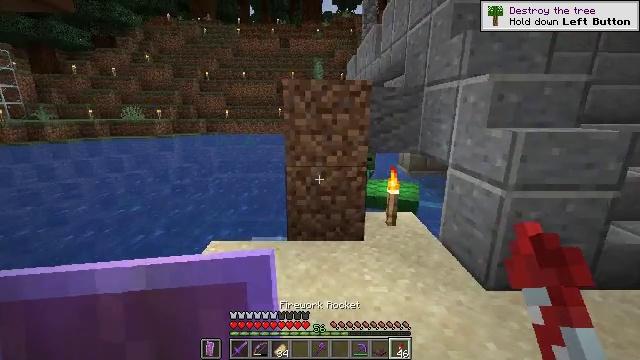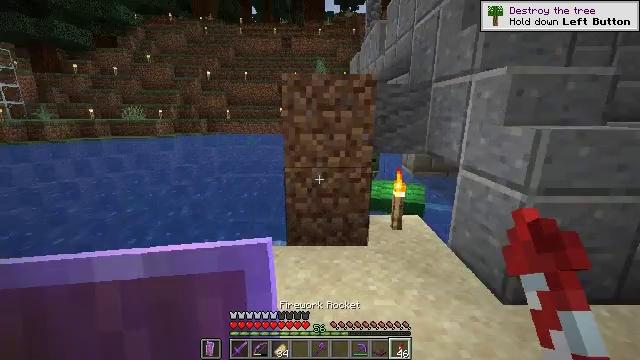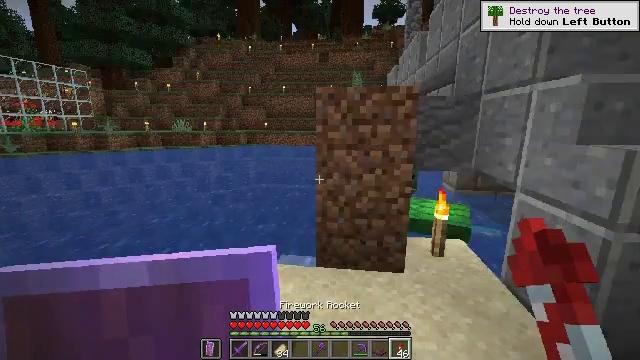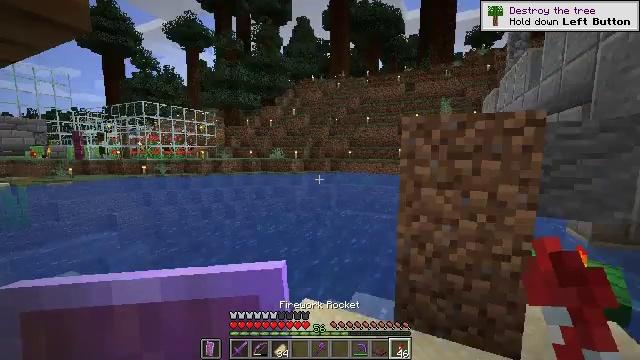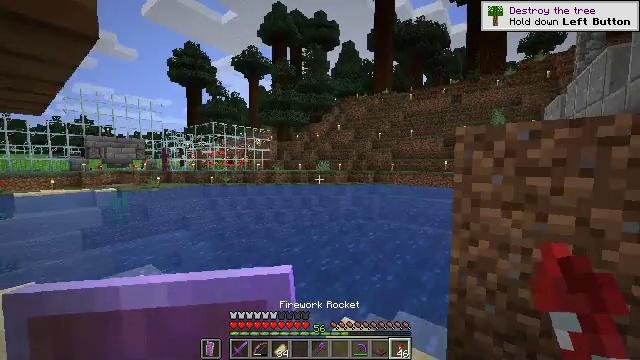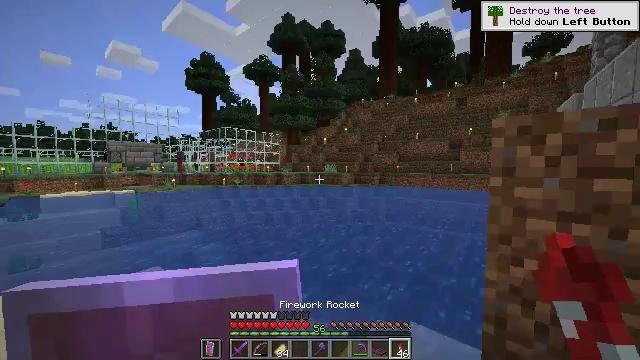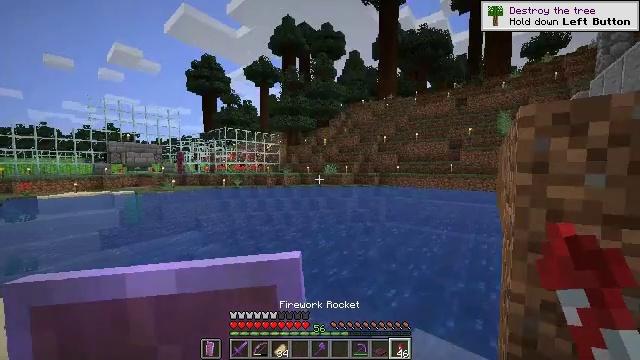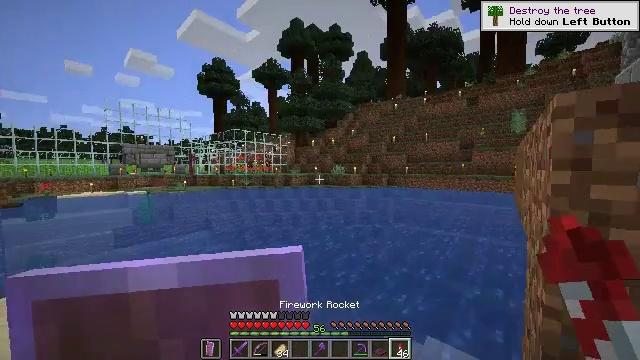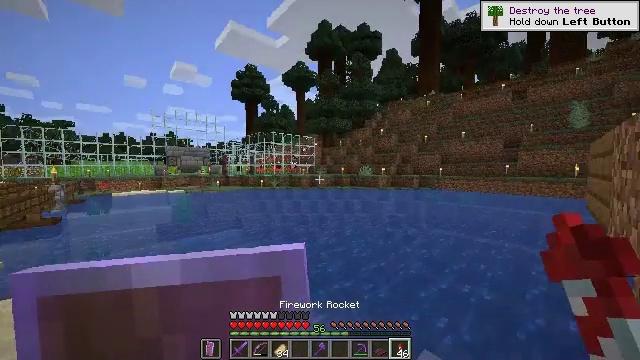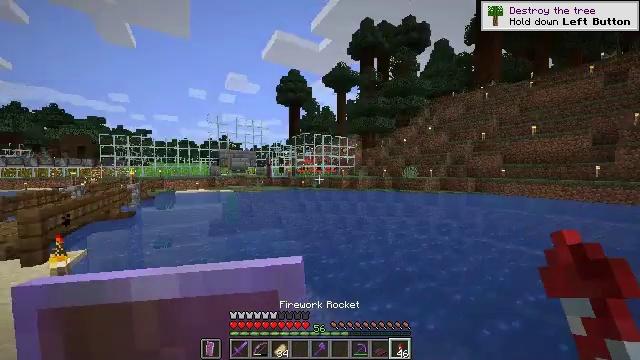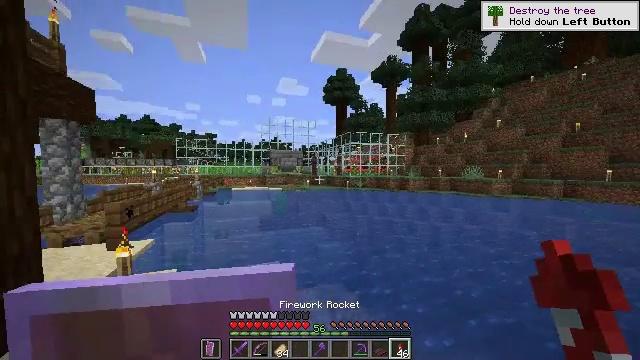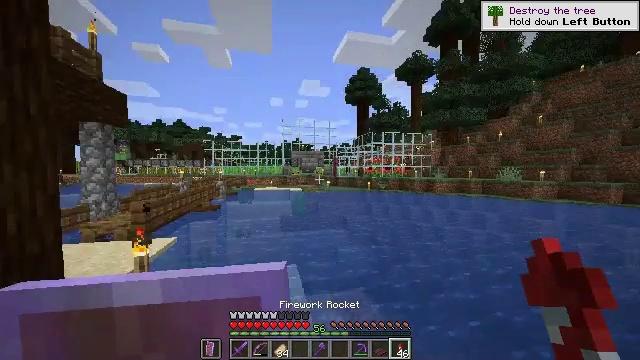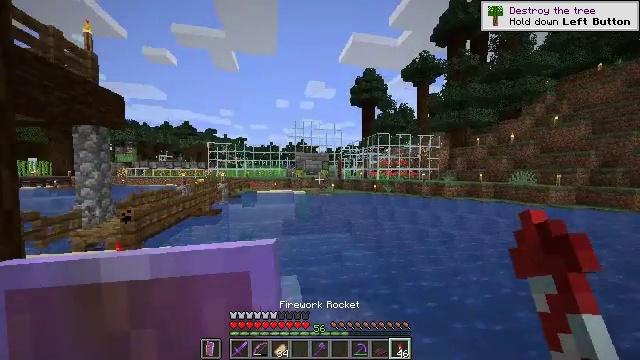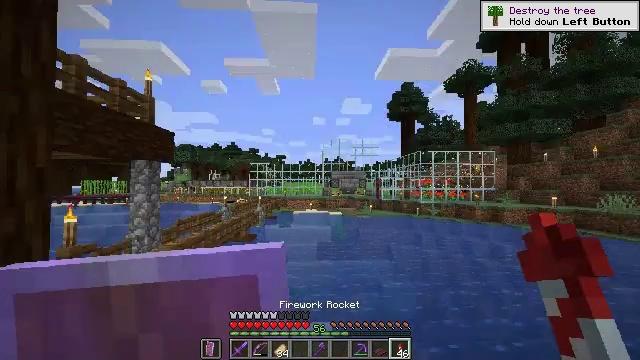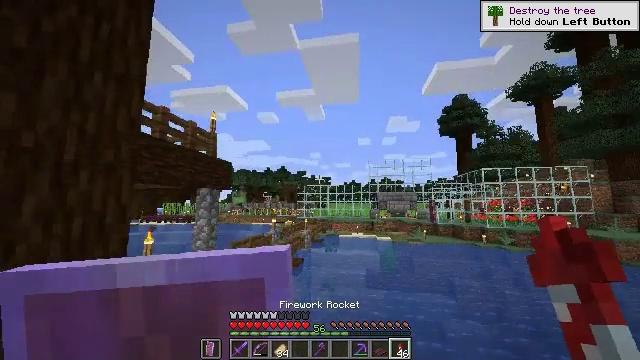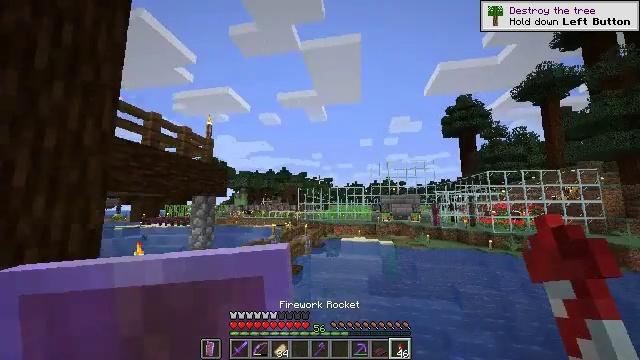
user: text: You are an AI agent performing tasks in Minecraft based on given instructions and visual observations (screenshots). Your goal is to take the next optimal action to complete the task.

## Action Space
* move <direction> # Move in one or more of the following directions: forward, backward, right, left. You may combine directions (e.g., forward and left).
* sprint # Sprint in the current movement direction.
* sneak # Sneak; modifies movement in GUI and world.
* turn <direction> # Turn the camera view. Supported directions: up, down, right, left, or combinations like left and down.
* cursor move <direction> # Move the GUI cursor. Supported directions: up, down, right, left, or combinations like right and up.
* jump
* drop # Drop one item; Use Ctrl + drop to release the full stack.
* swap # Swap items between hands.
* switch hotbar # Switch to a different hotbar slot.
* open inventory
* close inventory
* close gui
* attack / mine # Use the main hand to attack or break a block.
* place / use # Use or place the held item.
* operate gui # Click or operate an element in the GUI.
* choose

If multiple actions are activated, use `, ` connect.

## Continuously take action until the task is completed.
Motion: motion action
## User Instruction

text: Gather the ladder by attacking it.
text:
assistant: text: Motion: move forward
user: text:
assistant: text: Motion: move forward, sprint, turn left and up
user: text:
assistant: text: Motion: move forward, sprint, turn left and up
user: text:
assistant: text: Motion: move forward, sprint, turn left and up
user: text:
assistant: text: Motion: move forward, sprint, turn left
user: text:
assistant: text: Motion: move forward, sprint
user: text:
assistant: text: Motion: move forward, sprint, turn left
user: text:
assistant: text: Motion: move forward, sprint, turn left
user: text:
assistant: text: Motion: move forward, sprint, turn left
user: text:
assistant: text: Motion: move forward, sprint, turn left
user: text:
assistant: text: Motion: move forward, sprint, turn left
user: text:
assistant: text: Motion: move forward, sprint, turn left, jump
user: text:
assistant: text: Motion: move forward, sprint, turn left and up, jump
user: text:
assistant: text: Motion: move forward, sprint, turn left and up, jump
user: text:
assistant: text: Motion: move forward, sprint
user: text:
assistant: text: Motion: move forward, sprint
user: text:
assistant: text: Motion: move forward, sprint, turn left and up
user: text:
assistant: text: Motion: move forward, sprint, jump
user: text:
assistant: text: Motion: move forward, sprint, turn left and up, jump
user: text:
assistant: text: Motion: move forward, sprint, turn left and up, use / place, jump
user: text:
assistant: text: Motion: move forward, sprint, use / place, jump
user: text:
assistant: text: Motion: move forward, sprint, use / place, jump
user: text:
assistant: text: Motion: move forward, sprint, use / place, jump
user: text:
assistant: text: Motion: move forward, sprint, jump
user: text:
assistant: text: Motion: move forward, sprint, jump
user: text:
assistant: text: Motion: move forward, sprint, turn left and up, jump
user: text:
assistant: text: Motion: move forward, sprint, turn left, jump
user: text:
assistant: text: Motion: move forward, sprint, turn left and up, jump
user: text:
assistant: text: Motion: move forward, sprint, turn left and up, jump
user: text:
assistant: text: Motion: move forward, sprint, turn left and up, jump